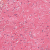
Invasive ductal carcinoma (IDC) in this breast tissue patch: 0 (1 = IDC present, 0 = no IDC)